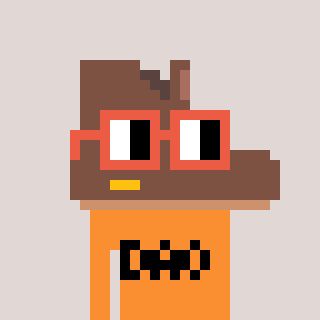
a pixel art character with square orange glasses, a boot-shaped head and a orange-colored body on a warm background